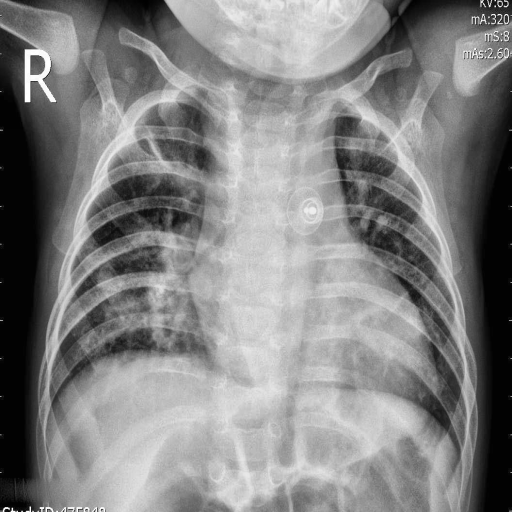
Finding: PNEUMONIA